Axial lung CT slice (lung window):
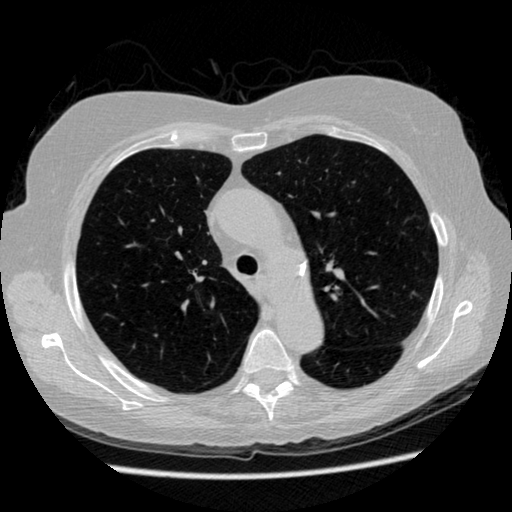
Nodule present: no